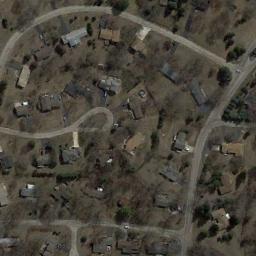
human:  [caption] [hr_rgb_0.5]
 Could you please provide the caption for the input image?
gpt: Many buildings are in medium residential area .

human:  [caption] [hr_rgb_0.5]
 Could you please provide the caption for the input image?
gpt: The medium residential area has lots of neatly arranged houses and some roads go through the medium residential area .

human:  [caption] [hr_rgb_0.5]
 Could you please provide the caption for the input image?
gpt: There are few houses in medium - sized areas .

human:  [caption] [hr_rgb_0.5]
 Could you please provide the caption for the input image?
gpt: The medium residential is on the bare land next to the road .

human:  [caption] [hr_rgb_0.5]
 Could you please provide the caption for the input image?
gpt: There are many buildings on brown lawns on the medium residential area .